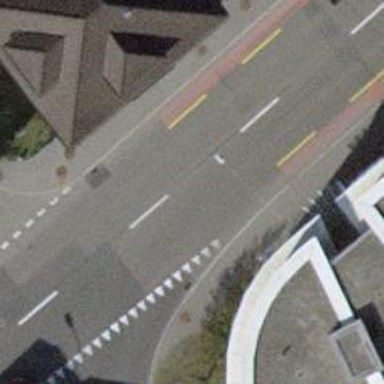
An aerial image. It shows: Primary highway with asphalt surface. It has sidewalks on both sides and designated lanes for cycling in both directions.